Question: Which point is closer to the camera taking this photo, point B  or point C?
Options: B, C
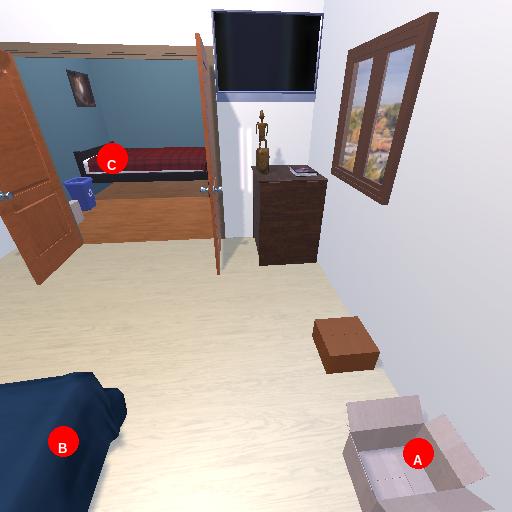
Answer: B